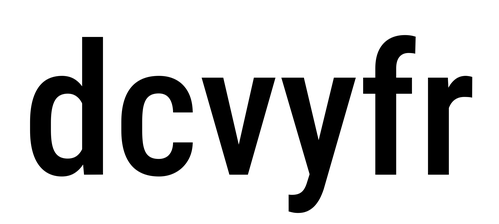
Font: Roboto_Condensed_Medium